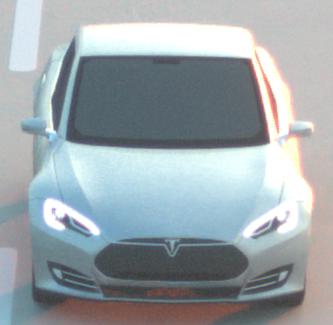
Make: Tesla
Model: Model S 60
Detailed model: Model S
Model produced from: 2013/10
Model produced until: 2014/10
Doors: 5
Color: white
Road condition: dry road
Daytime: sunrise or sunset
Contrast: medium contrast